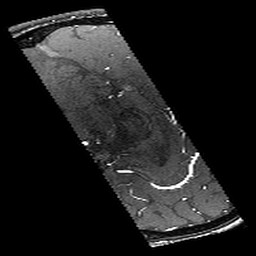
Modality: angio
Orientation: sagittal
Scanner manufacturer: philips
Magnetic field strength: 7 T
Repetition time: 0.024 s
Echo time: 0.00384 s